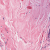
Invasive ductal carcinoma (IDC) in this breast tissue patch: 0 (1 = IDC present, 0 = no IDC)